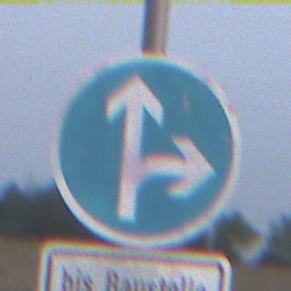
Verkehrszeichen: VorgeschriebeneFahrtrichtungGeradeausOderRechts
Zusatzzeichen unten: SonstigeFahrzeugePersonengruppenFrei2
Umgebung: Outdoor, Nature
Tageszeit: SunriseSunset
Wetter: Overcast
Licht: Natural
Jahreszeit: NotSpecified
Kontrast: LowContrast